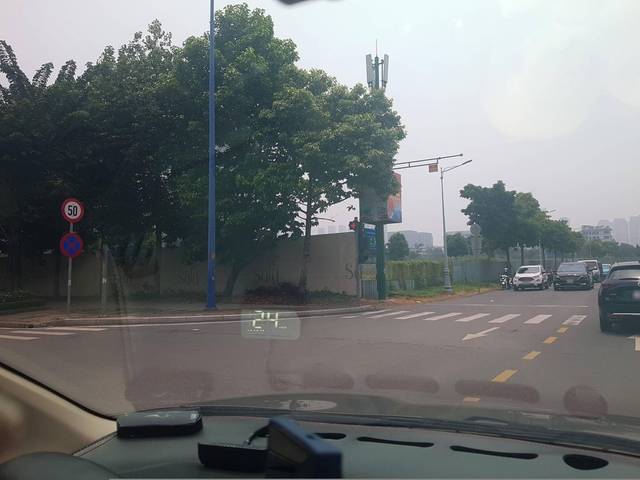
Region: Vietnam
Coordinates: 10.776, 106.727